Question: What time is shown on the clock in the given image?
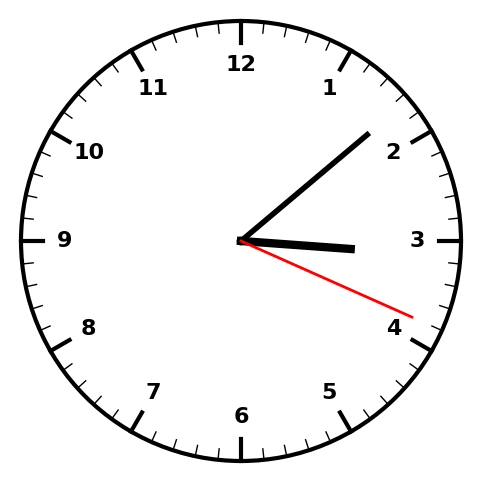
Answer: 03:08:19